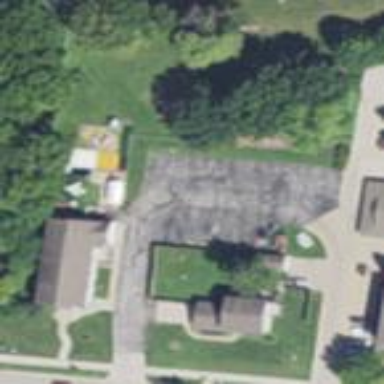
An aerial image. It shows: Kindergarten.